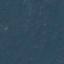
Land use / land cover: Forest